You are looking at a signal-to-image encoding: consecutive vibration samples arranged as the rows of a grayscale square. What is the most likely bearing condition (normal, inner_race, outer_race, ball)?
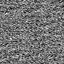
Answer: outer_race